Field crop: tomato
Growth stage: 2
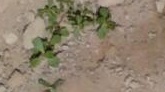
Species: portulaca